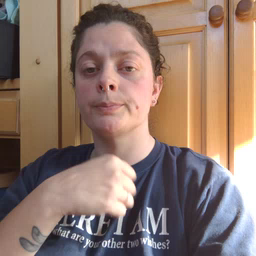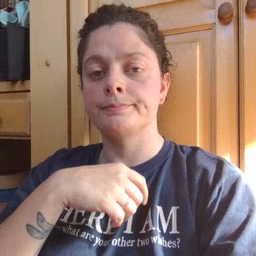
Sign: sun